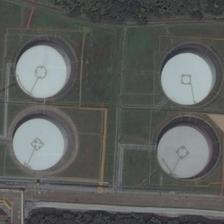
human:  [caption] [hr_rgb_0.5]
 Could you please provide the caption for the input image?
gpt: four tanks surround by green meadows are in two lines orderly .

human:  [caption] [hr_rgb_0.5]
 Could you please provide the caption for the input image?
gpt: four big jars and many short trees beside .

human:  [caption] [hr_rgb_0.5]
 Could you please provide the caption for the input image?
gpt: four circle tanks are in center of four pieces of meadows .

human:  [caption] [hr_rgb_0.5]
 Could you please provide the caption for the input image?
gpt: lush trees rimmed these round white buildings .

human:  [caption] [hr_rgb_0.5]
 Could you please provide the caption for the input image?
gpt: four large storage tanks are around with green meadows and trees .